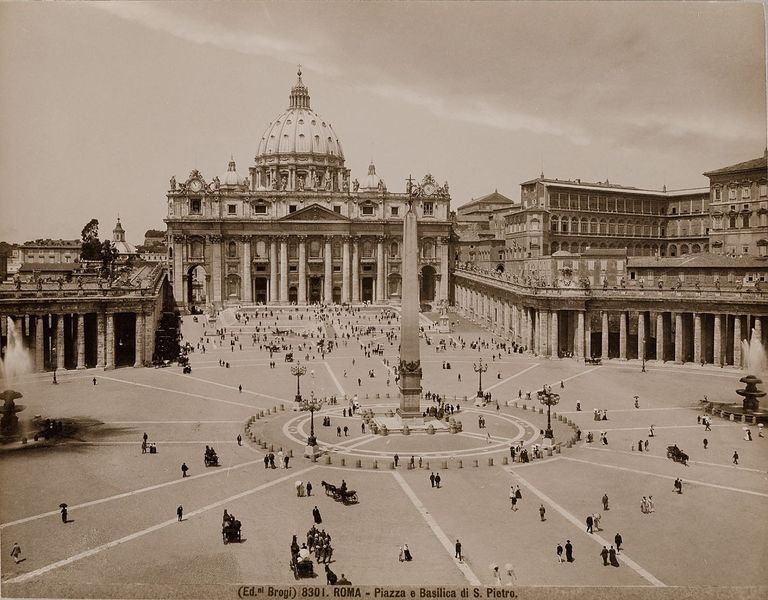
Titel: Roma - Piazza e Basilica di S. Pietro
Künstler: Giacomo Brogi
Standort: Hamburg
Institution: Museum für Kunst und Gewerbe Hamburg
Schlagwörter: stadt, silber, kirche, ort, dorf, foto, fotografie, photographie, stadtansicht, dom, kathedrale, photo, dorfkirche, vatikan, basilika, petersdom, kirchenbau, petersplatz, ausstattung, peter, aussenbau, lichtbild, silbergelatine, historische, stadtkirche, st, brom, bildwerke, angewandte und bildende kunst, hessische systematik, silbergelatinepapier, bromsilbergelatinepapier, entwicklungspapier, gelatinepapier, schwarzweißpositivverfahren, silbersalzverfahren, schwarzweißfotografie, gebäude, örtlichkeit, straße, stätte, reproduktionsfotografie, kunstreproduktion, reproduktionsphotographie, straßen, plätze